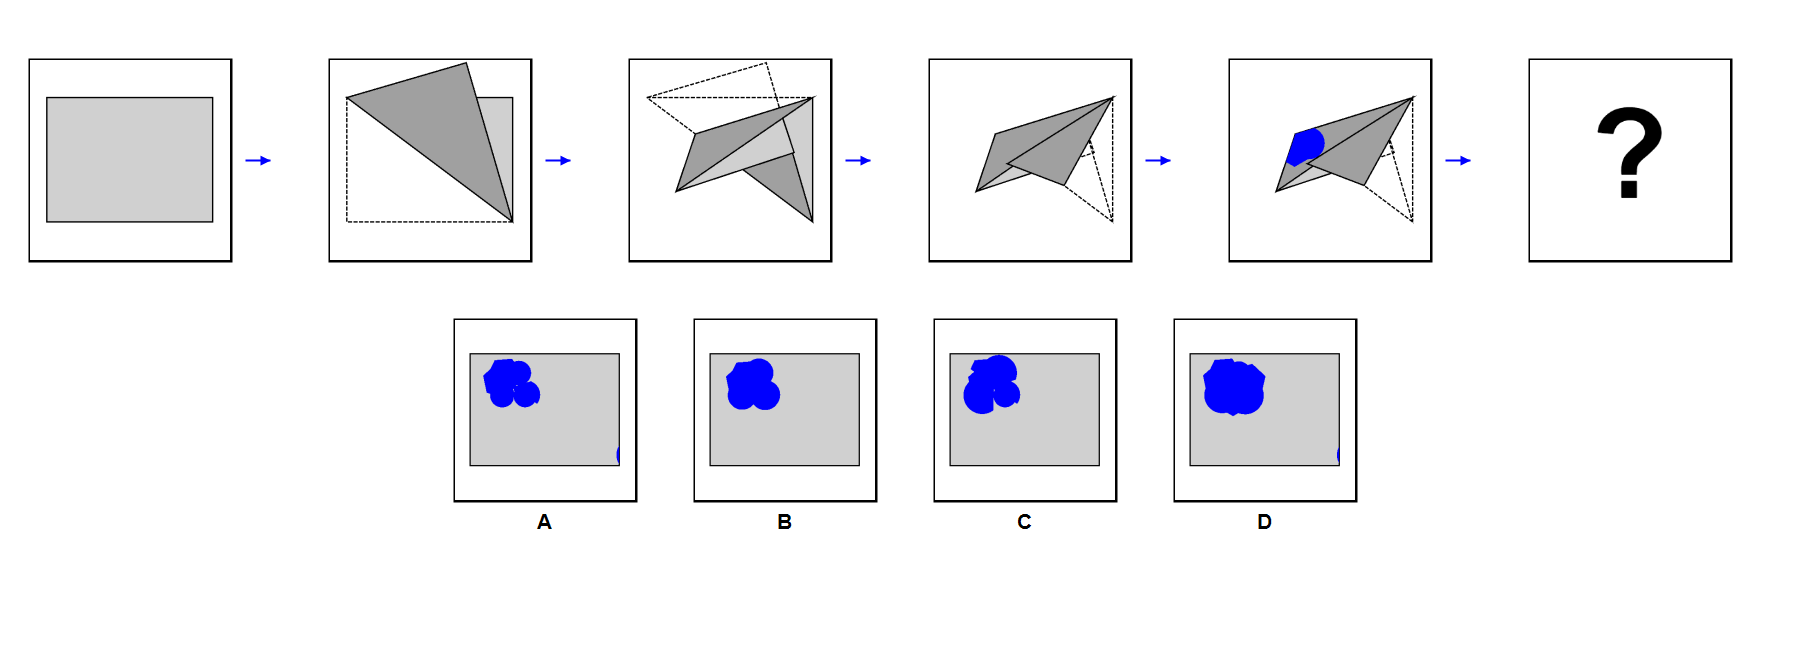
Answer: B